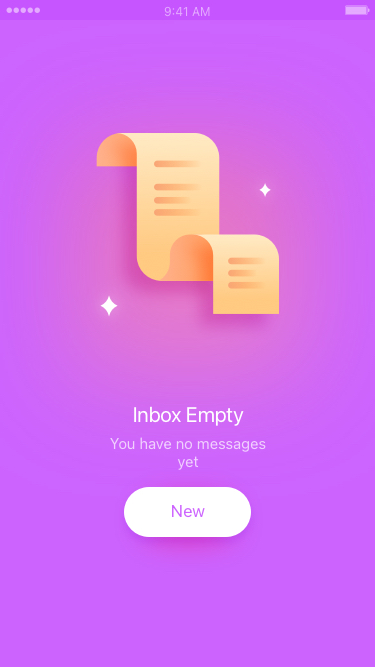
Text in this UI design:
You have no messages yet
Inbox Empty
New